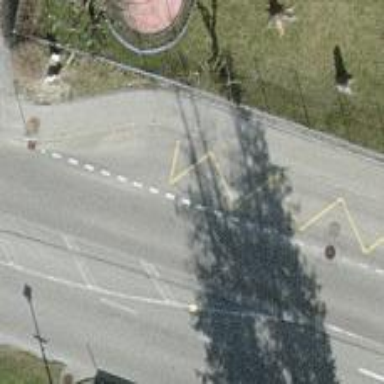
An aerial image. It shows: Bus stop with platform for public transport.